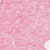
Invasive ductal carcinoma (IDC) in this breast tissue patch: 0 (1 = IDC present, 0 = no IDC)